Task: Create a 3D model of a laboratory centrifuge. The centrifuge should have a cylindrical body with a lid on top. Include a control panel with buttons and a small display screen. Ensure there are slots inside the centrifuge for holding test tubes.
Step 33:
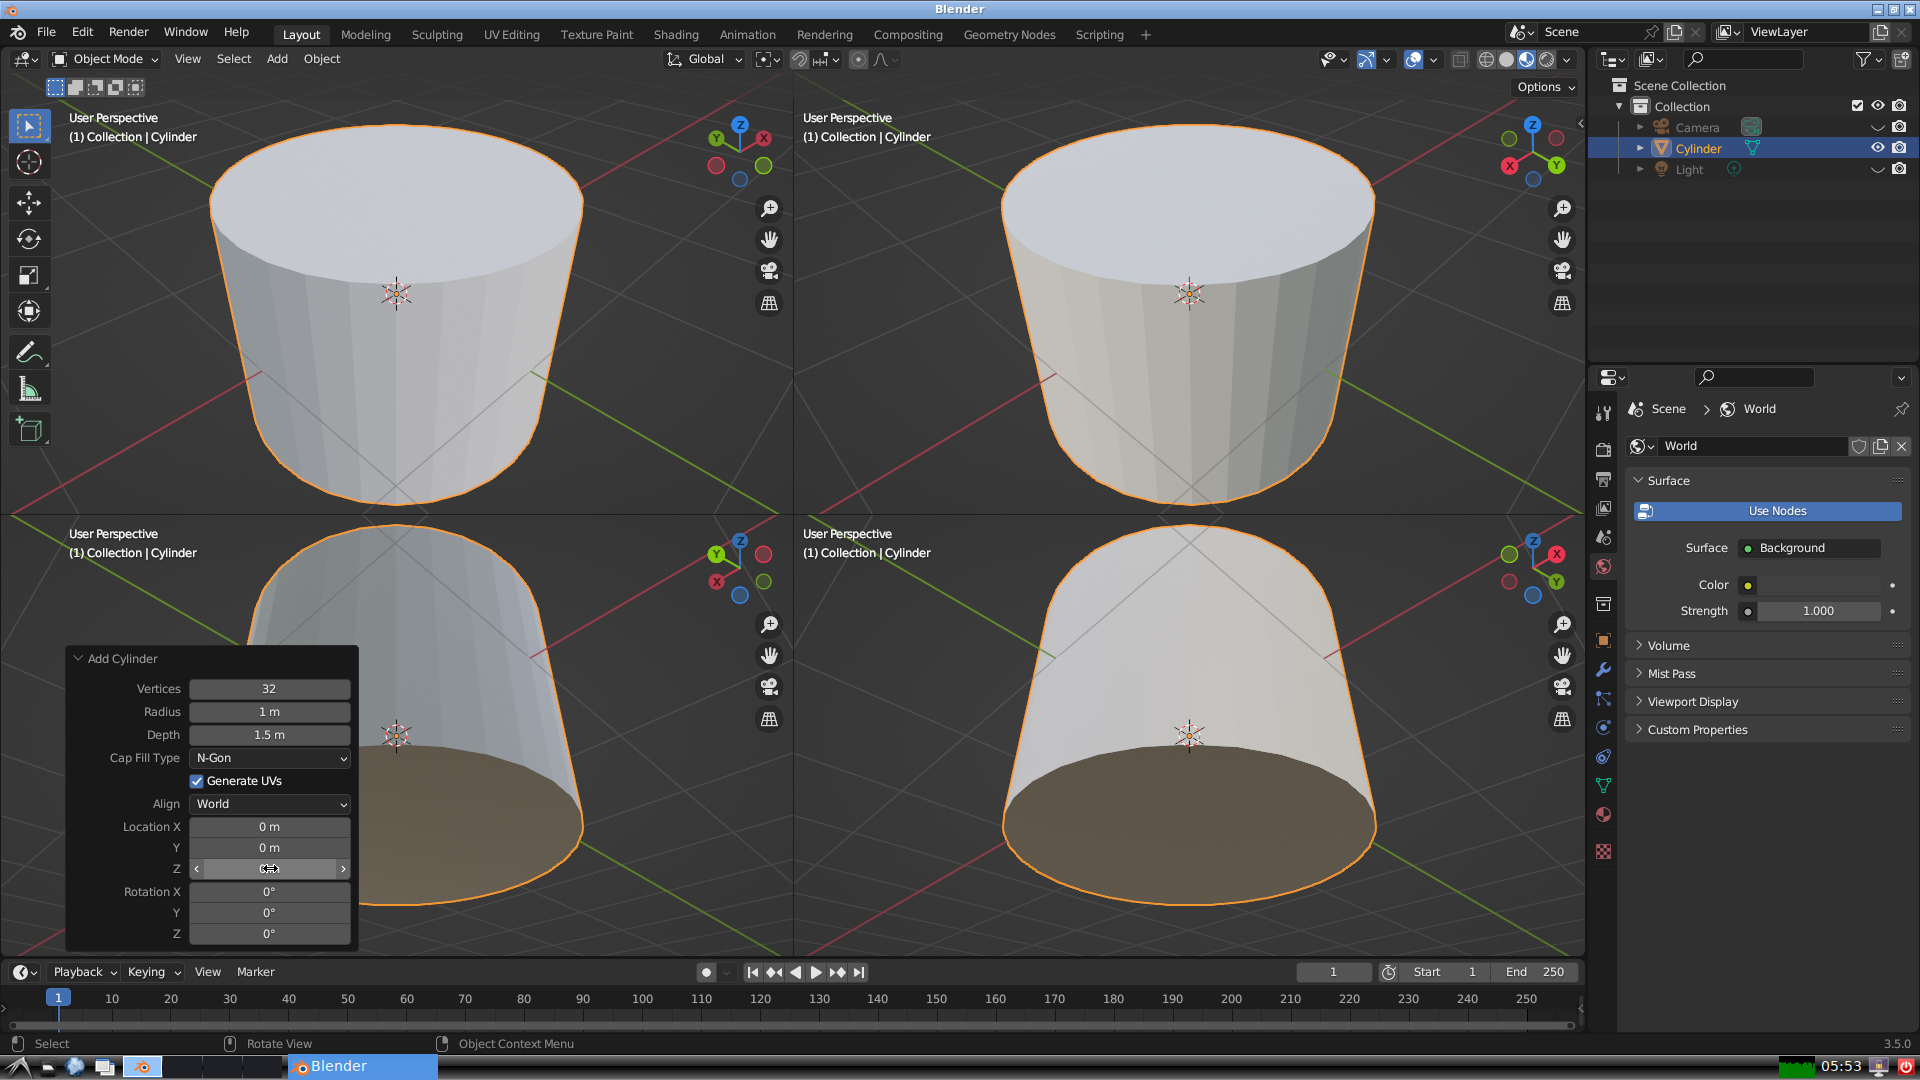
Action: click: no